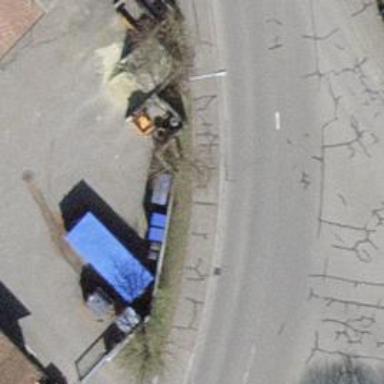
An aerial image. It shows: Recycling container in the area designated for recycling.